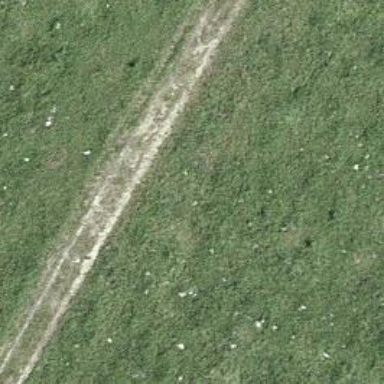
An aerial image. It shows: Track with grade 4 track type.